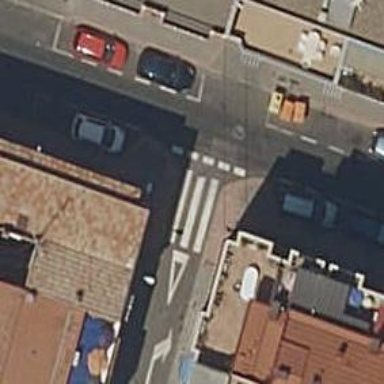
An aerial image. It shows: Marked road crossing.